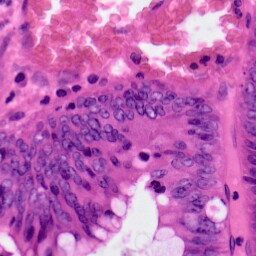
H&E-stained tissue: Colon